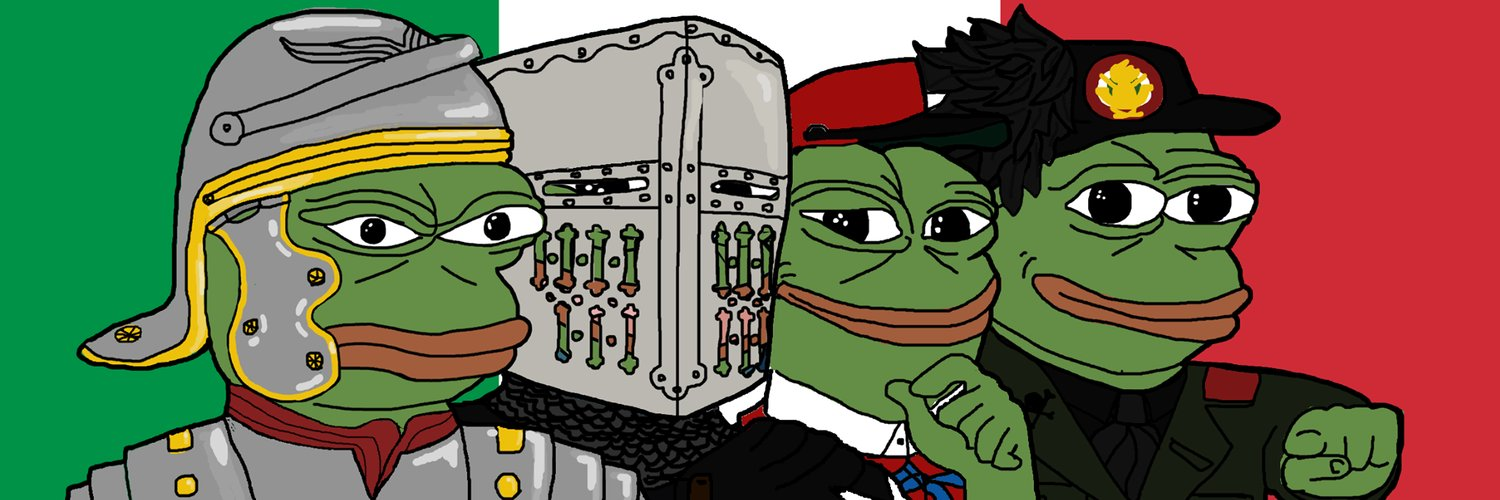
Label: 5_Pepe